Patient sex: M
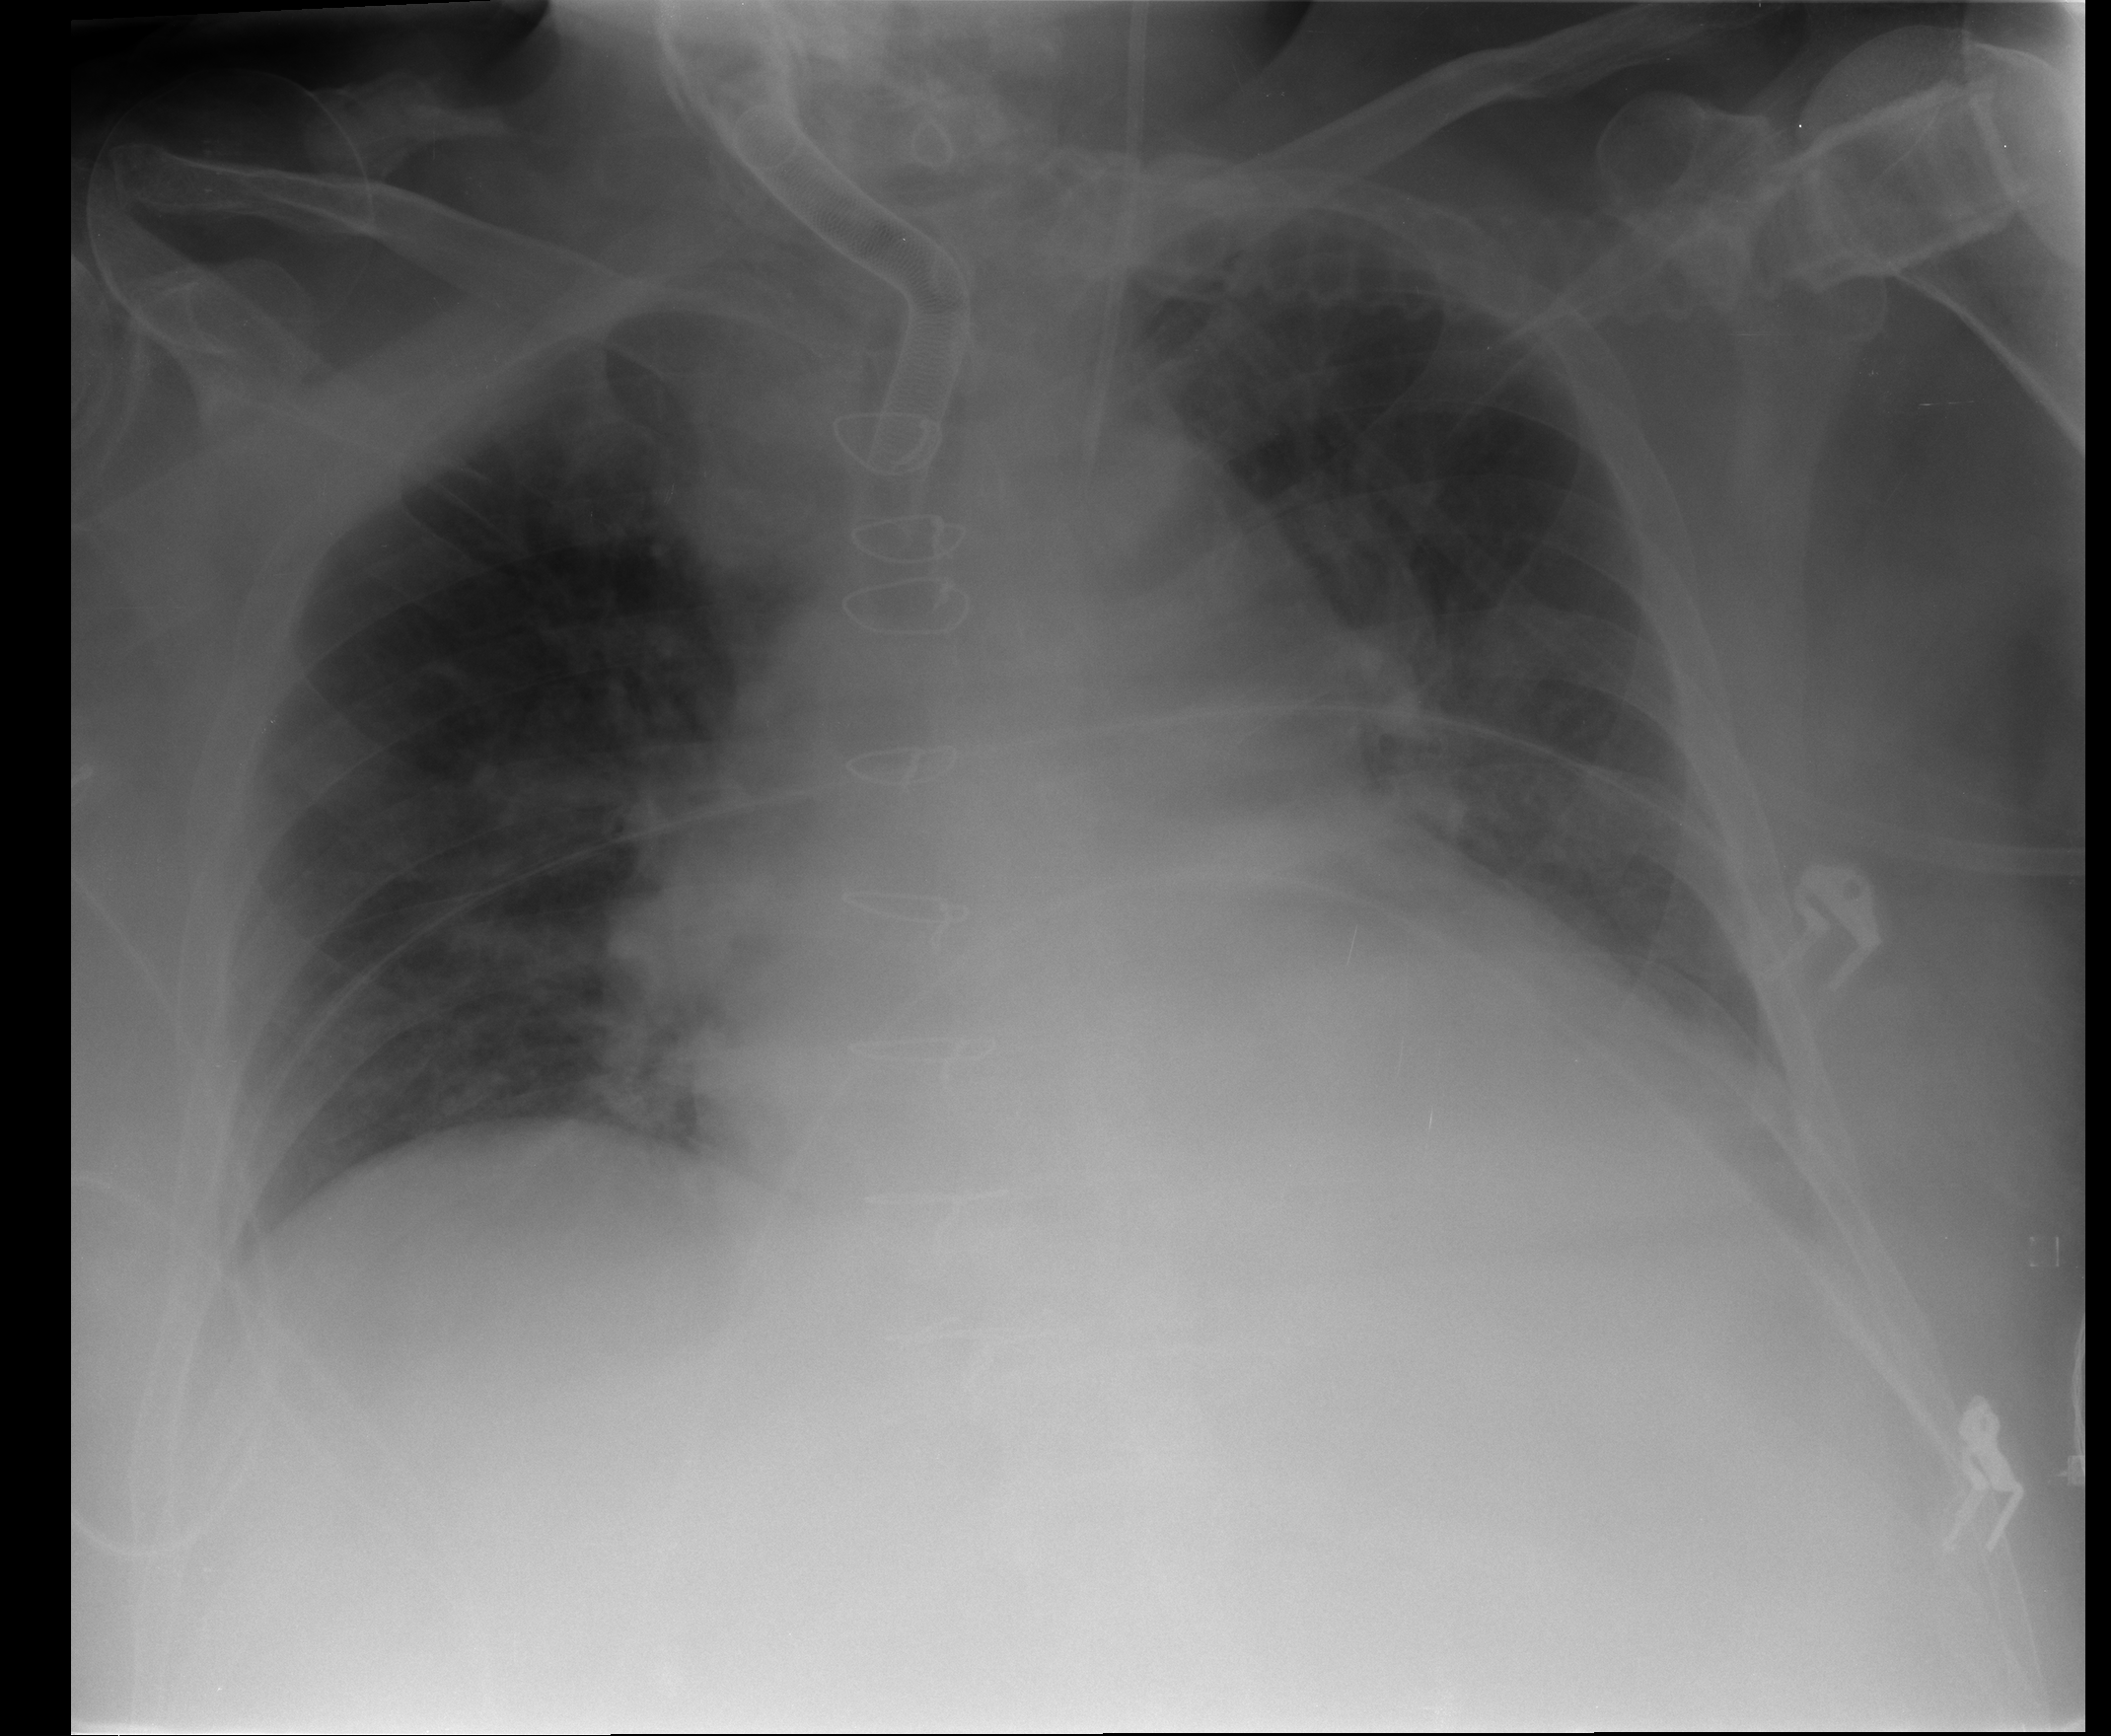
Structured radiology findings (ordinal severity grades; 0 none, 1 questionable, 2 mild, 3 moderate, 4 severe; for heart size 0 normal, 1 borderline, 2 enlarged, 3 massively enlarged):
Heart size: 2
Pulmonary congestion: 1
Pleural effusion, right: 1
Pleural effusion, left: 2
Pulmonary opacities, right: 0
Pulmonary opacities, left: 1
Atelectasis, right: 2
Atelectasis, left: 2